Question: So I have a list of Files with an image. So the itemtemplate for an item in the list is:
'''
<StackPanel Orientation="Horizontal">
<Image Width="15" Height="15" Margin="0,0,3,0" Source="/MyProj;component/Resources/file.png"/>
<TextBlock x:Name="Path" Text="{Binding FileName}"/>
</StackPanel>
'''
But Why does each image in the list render differently? Example below:

As you can see there are slight differences for each image.. Bottom line bolder on some than others. why is this? The behavior I was expecting was that every item would look identical
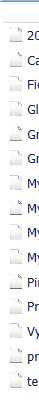
Answer: Try adding 'RenderOptions.BitmapScalingMode="HighQuality"'. Another option is to use an image that is 15 x 15 pixel in size. Either option should work.
What happens here is that you for example have a 20x20 pixel images. If you want to render this in a 15x15 px resolution what should your program do with the fact that there is no one-to-one function relating both resolutions? Which pixel should end up in which pixel of the final image? What happened in your case is that WPF sometimes took pixels from the border, being black and sometimes the neighboring pixels which are not. The whole story is called <URL>